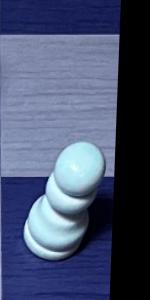
Label: Pawn_White